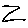
Label: zigzag